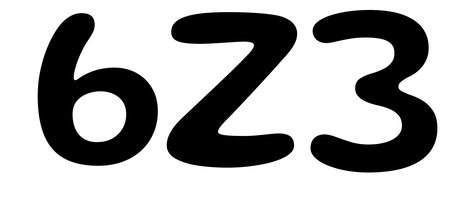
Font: Gluten_Medium